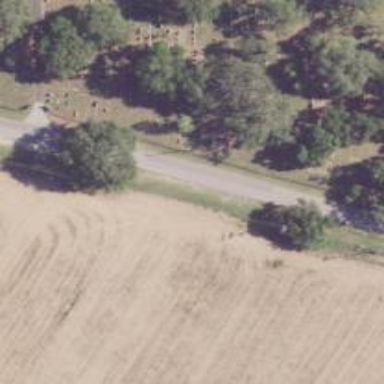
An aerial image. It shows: Memorial site with historic significance.